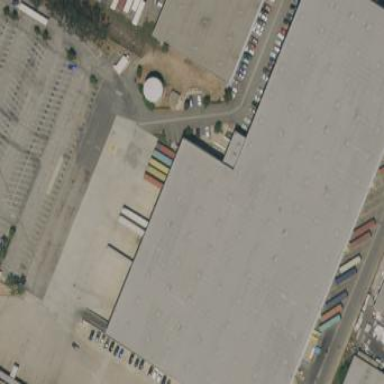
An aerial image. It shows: Industrial building.